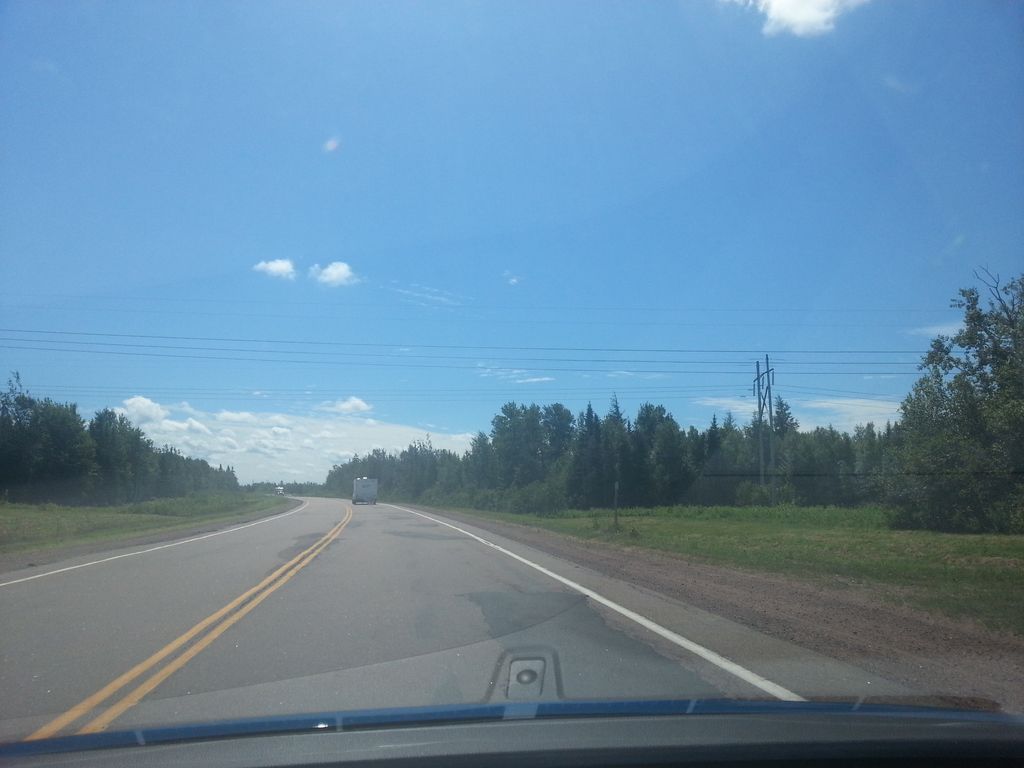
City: charlottetown